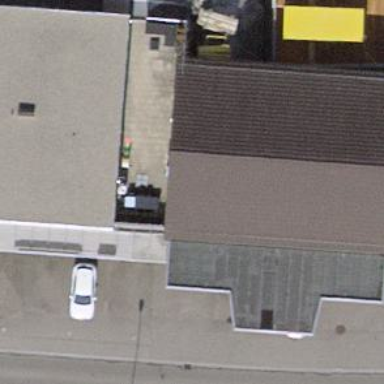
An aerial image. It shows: Car repair shop.